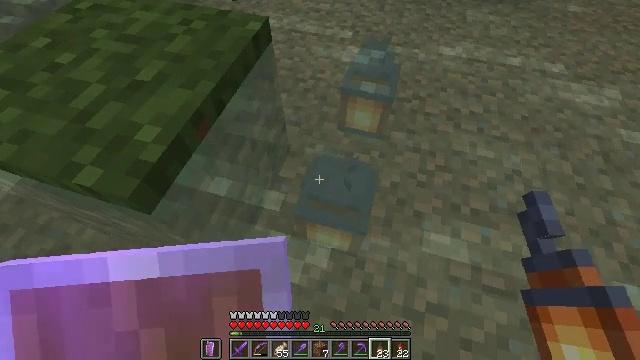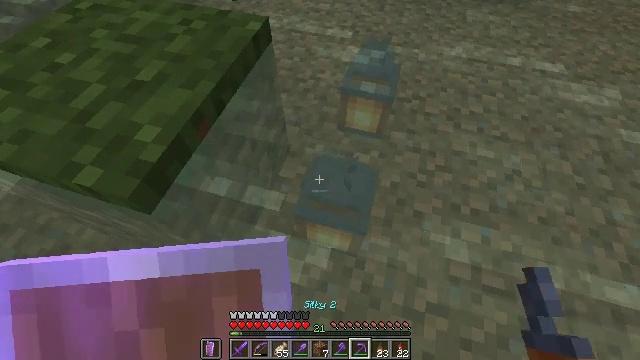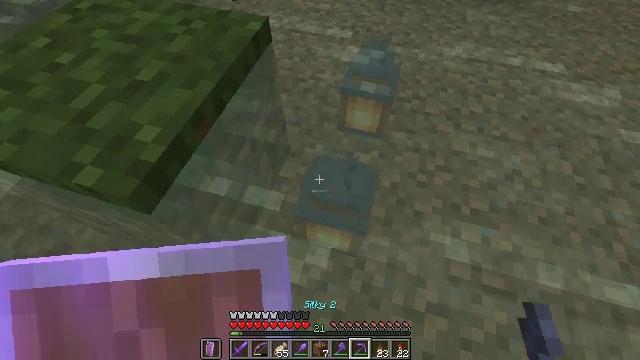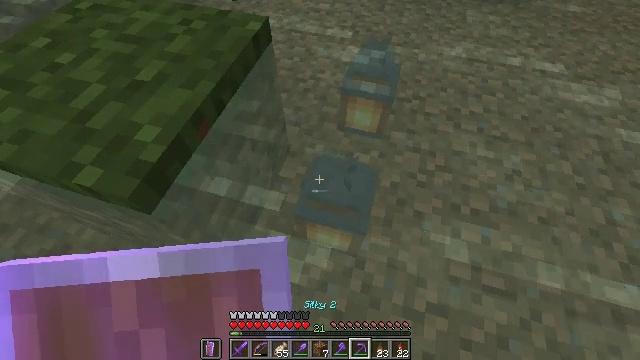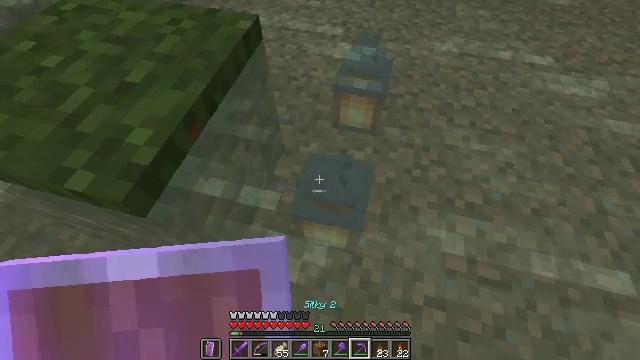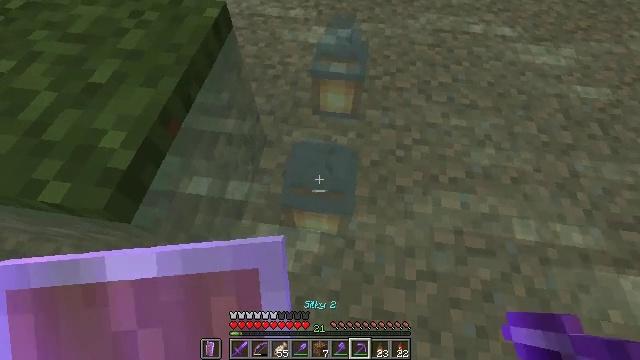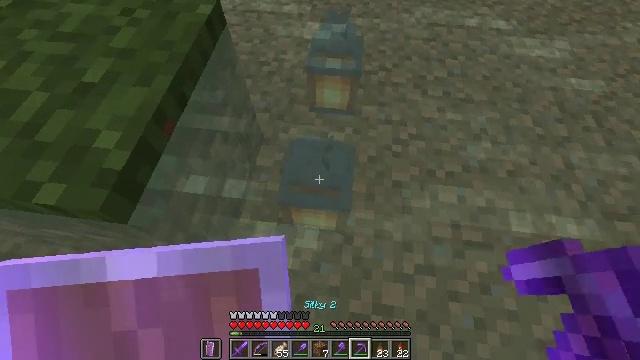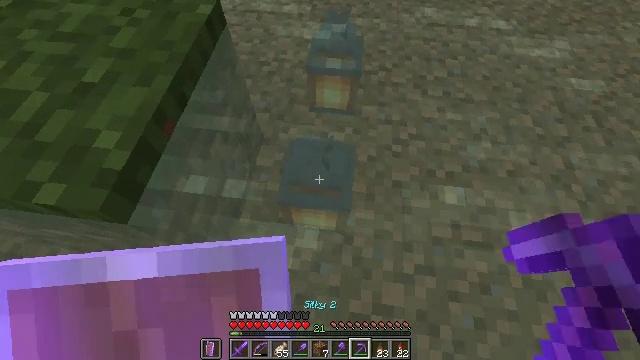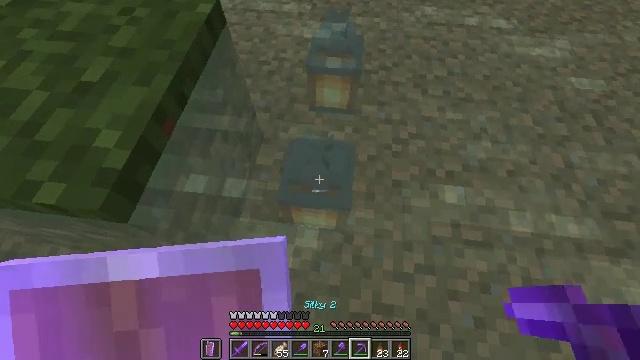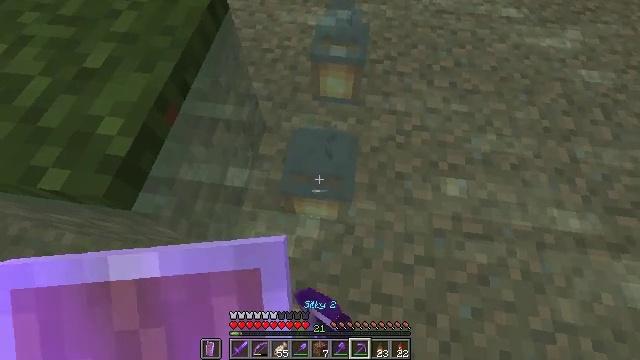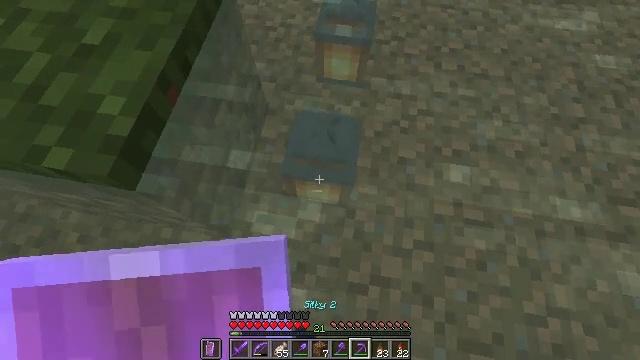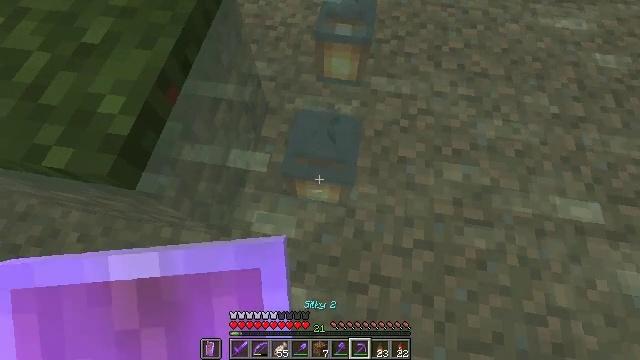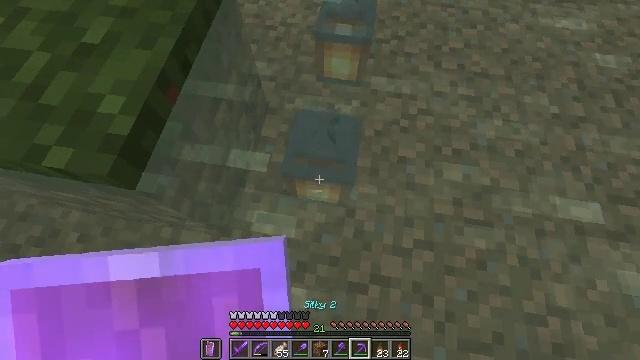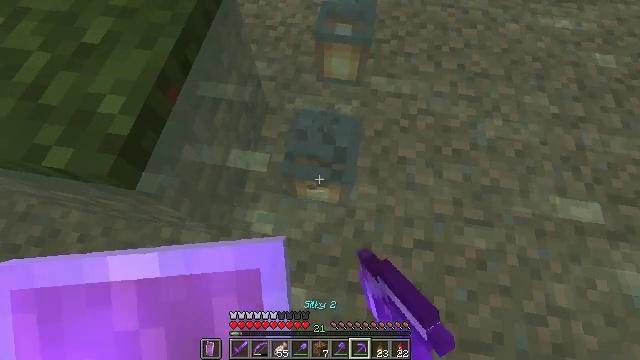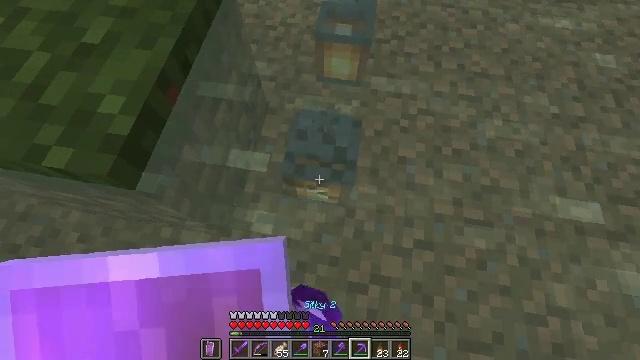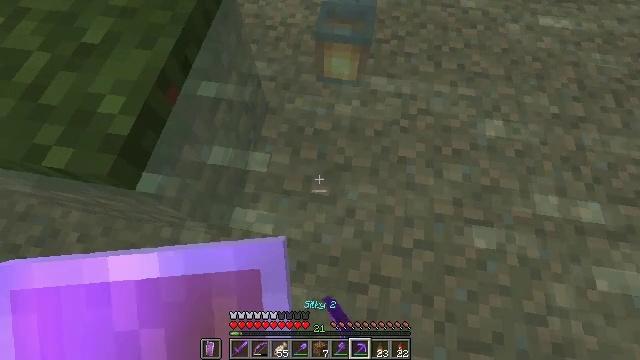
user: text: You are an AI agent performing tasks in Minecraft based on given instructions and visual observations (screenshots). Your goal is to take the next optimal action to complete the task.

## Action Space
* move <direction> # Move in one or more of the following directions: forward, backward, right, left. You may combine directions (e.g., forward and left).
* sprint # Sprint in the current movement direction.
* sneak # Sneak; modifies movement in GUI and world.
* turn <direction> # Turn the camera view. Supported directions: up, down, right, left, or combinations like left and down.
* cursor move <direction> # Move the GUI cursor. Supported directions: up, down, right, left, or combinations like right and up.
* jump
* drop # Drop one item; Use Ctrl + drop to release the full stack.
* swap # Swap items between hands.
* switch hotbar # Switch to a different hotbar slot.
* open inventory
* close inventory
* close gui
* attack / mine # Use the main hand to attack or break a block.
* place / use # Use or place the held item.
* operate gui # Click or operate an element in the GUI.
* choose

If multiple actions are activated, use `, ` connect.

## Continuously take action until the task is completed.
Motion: motion action
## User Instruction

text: Mine the lantern.
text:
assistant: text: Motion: no_op
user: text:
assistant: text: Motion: no_op
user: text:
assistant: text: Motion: no_op
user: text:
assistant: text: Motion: turn right
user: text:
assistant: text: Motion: turn right and down
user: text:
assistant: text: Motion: turn right
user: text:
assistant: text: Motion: no_op
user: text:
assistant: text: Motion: attack / mine
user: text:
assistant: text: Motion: turn left and down, attack / mine
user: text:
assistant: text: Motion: turn left and down, attack / mine
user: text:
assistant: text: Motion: attack / mine
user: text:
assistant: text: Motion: attack / mine
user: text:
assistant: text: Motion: attack / mine
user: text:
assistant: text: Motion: attack / mine
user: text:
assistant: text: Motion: attack / mine
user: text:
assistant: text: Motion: attack / mine
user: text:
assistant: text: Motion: attack / mine
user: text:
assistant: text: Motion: attack / mine
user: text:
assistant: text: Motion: attack / mine
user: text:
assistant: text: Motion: attack / mine